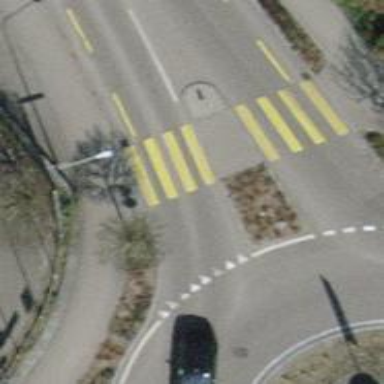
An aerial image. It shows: Zebra crossing on the road.